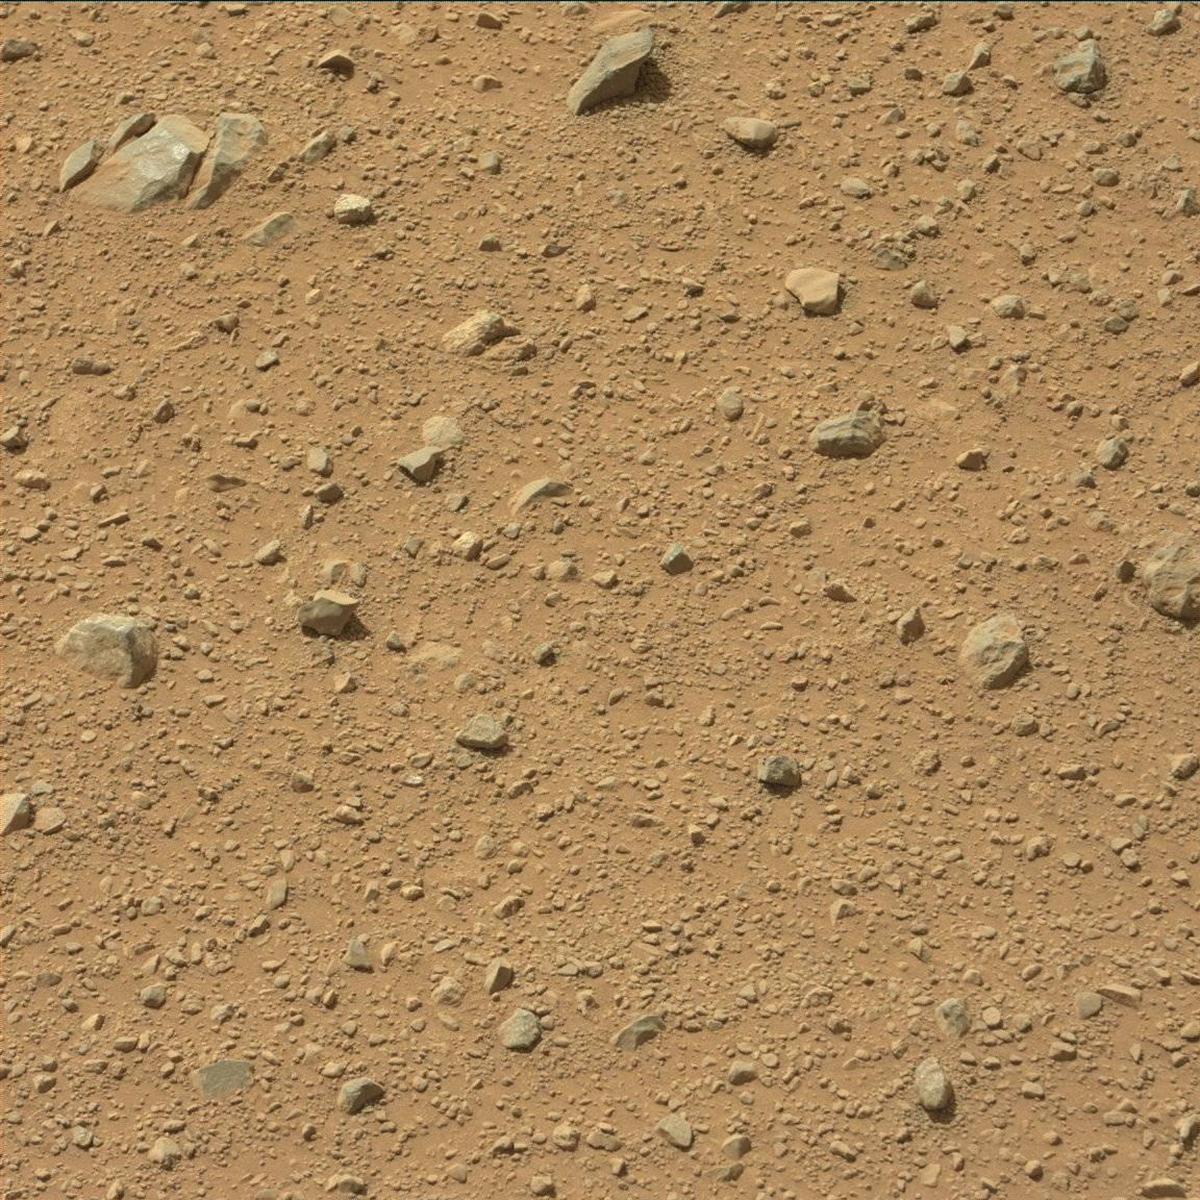
Terrain classes present: Bedrock, Rock, Sand / Soil